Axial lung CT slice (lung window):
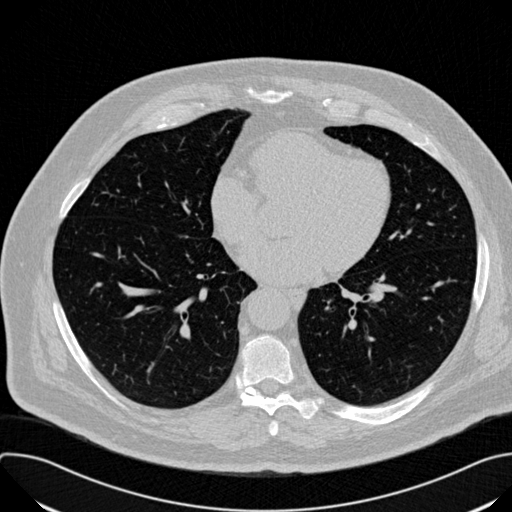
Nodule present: no